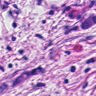
Metastatic tissue present: yes